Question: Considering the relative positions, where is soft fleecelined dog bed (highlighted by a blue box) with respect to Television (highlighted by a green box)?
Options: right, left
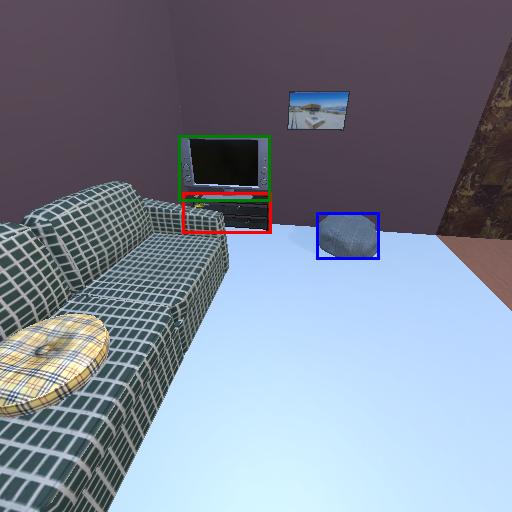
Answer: right